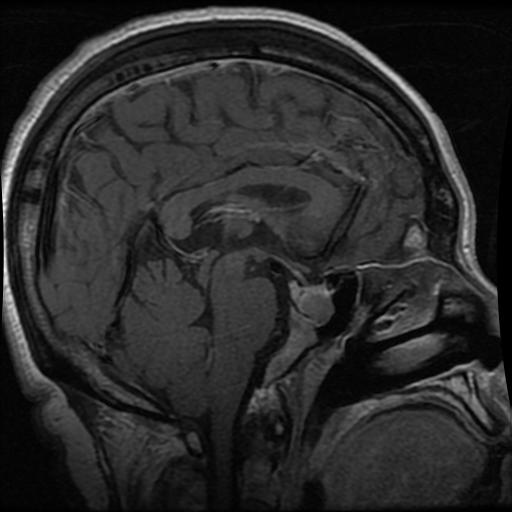
Label: pituitary